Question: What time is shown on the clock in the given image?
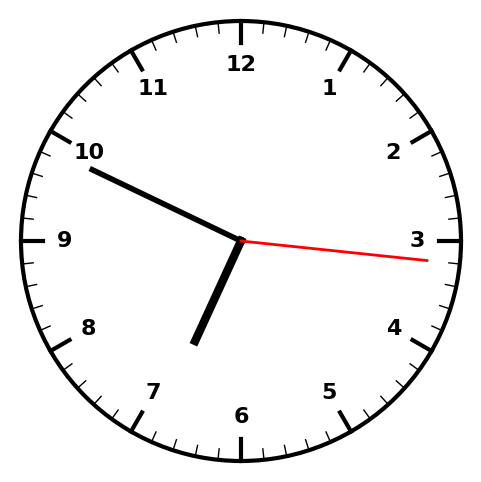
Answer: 06:49:16